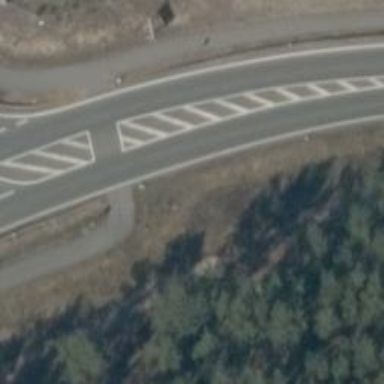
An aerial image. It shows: Asphalt path.